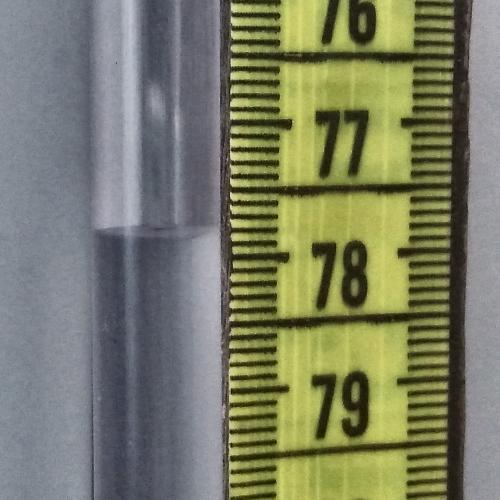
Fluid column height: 77.8 cm